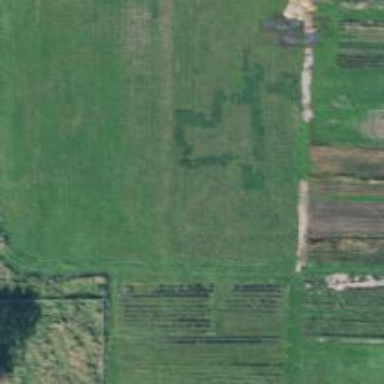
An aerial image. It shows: Historic maze.